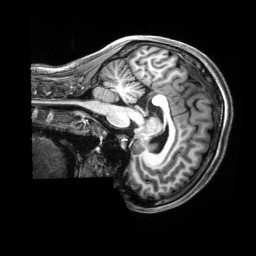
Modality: T1w
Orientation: sagittal
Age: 21
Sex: female
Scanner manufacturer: siemens
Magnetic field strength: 3 T
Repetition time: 2.5 s
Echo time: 0.00222 s